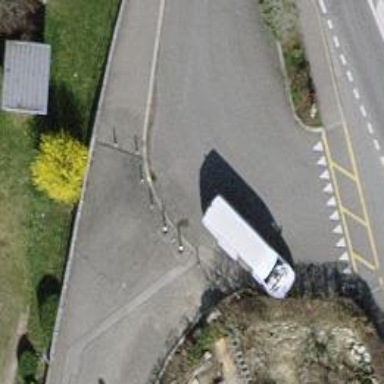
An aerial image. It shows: Bollard barrier.